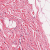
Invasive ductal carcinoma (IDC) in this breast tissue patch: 0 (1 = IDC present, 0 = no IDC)